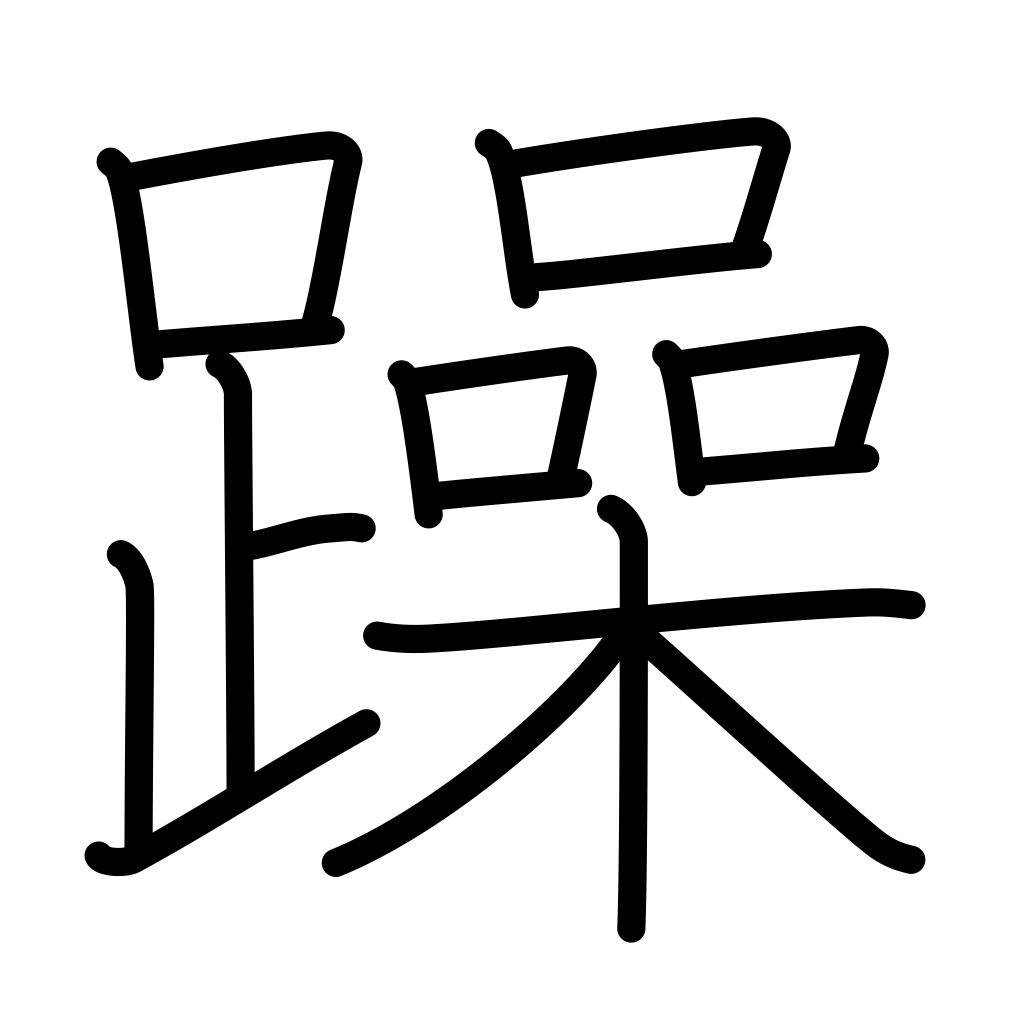
Meaning: noisy